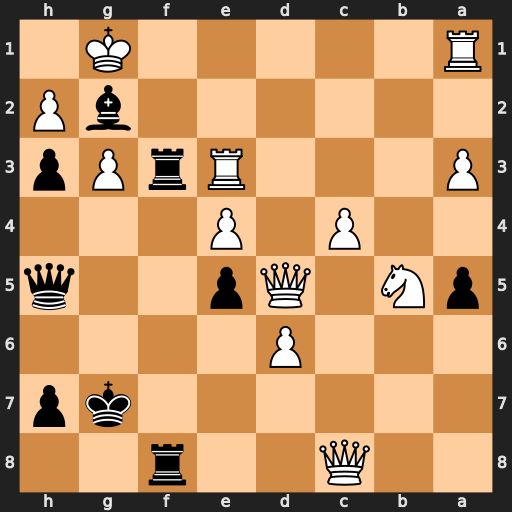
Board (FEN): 2Q2r2/6kp/3P4/pN1Qp2q/2P1P3/P3RrPp/6bP/R5K1
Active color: b
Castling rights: -
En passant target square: -
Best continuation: Rf1+ Rxf1 Rxf1#